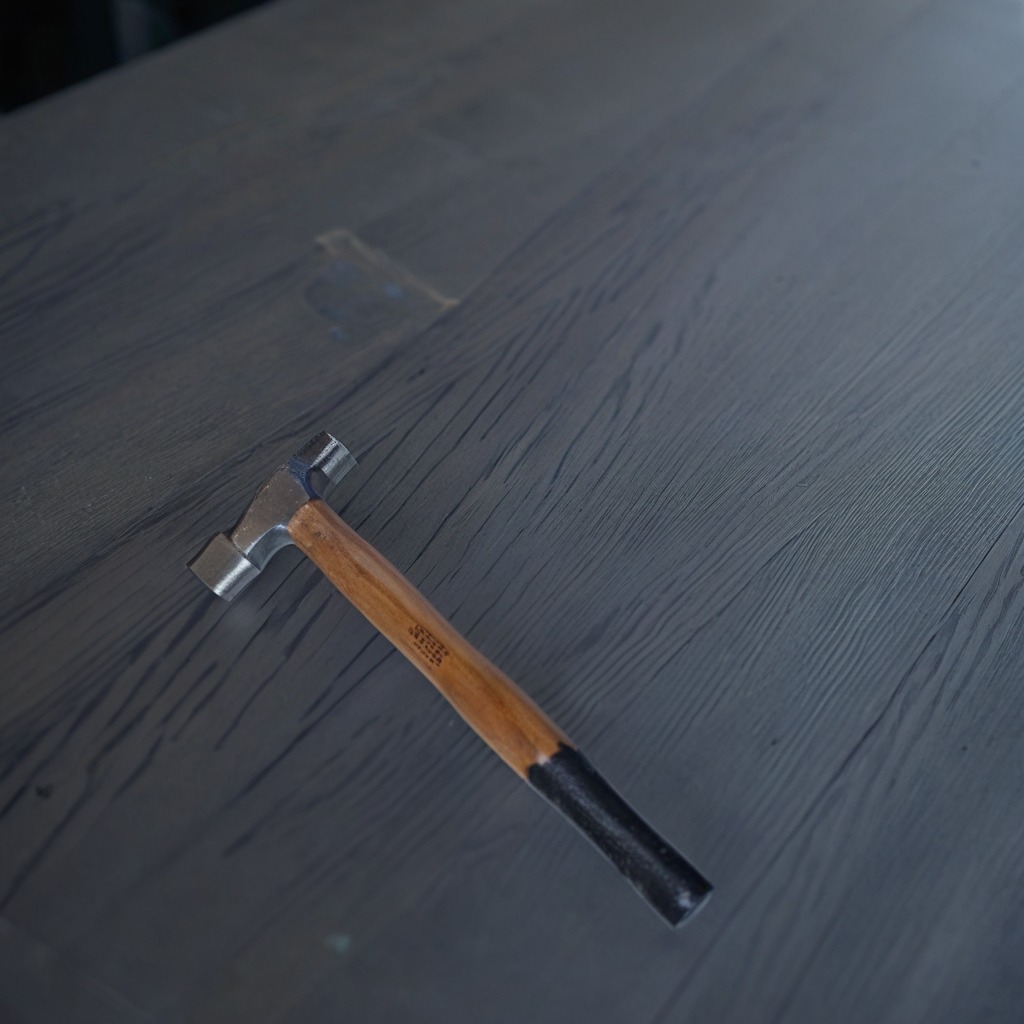
A hammer lies on the table in the garage.